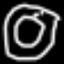
Label: donut